Question: '''
final SpannableStringBuilder sb = new SpannableStringBuilder();
TextView tv = createContactTextView(contactName);
BitmapDrawable bd = (BitmapDrawable) convertViewToDrawable(tv);
bd.setBounds(0, 0, bd.getIntrinsicWidth(),bd.getIntrinsicHeight());
sb.append(contactName + ",");
sb.setSpan(new ImageSpan(bd), sb.length()-(contactName.length()+1), sb.length()- 1,Spannable.SPAN_EXCLUSIVE_EXCLUSIVE);
to_input.setText(sb);
public static Object convertViewToDrawable(View view) {
int spec = MeasureSpec.makeMeasureSpec(0, MeasureSpec.UNSPECIFIED);
view.measure(spec, spec);
view.layout(0, 0, view.getMeasuredWidth(), view.getMeasuredHeight());
Bitmap b = Bitmap.createBitmap(view.getMeasuredWidth(), view.getMeasuredHeight(),
Bitmap.Config.ARGB_8888);
Canvas c = new Canvas(b);
c.translate(-view.getScrollX(), -view.getScrollY());
view.draw(c);
view.setDrawingCacheEnabled(true);
Bitmap cacheBmp = view.getDrawingCache();
Bitmap viewBmp = cacheBmp.copy(Bitmap.Config.ARGB_8888, true);
view.destroyDrawingCache();
return new BitmapDrawable(viewBmp);
}
public TextView createContactTextView(String text){
//creating textview dynamically
TextView tv = new TextView(this);
tv.setText(text);
tv.setTextSize(20);
tv.setBackgroundResource(R.drawable.oval);
tv.setCompoundDrawablesWithIntrinsicBounds(0, 0, R.drawable.ic_clear_search_api_holo_light, 0);
tv.setOnTouchListener(new OnTouchListener() {
@Override
public boolean onTouch(View v, MotionEvent event) {
Drawable co = ((TextView) v).getCompoundDrawables()[2];
if (event.getX() > v.getMeasuredWidth() - v.getPaddingRight()
- co.getIntrinsicWidth()) {
//tv.setText("");
Log.i(TAG, "clicked on delete button");
return true;
} else {
return false;
}
}
});
return tv;
}
'''
It will create Spans with text inside editText But I want to delete span On click of delete button in that span . I wrote code for it "tv.setOnTouchListener(new OnTouchListener() {................" in createContactTextView function but its not working.
}
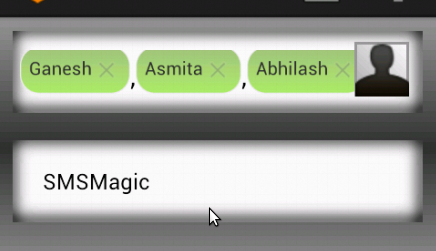
Answer: Set ImageSpan and ClickableSpan to same start and end locations.
'''
sb.setSpan(new ImageSpan(bd),startSpan ,endSpan , Spannable.SPAN_EXCLUSIVE_EXCLUSIVE);
sb.setSpan(new ClickableSpan() {
@Override
public void onClick(View widget) {
// DeleteHere
}
}, startSpan , endSpan , Spannable.SPAN_EXCLUSIVE_EXCLUSIVE);
'''
Also remove your touchlistener, it won't work! Now set LinkMovement to your edittext.
'''
editText.setMovementMethod(LinkMovementMethod.getInstance());
'''